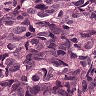
Metastatic tissue present: yes